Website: apple
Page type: payment
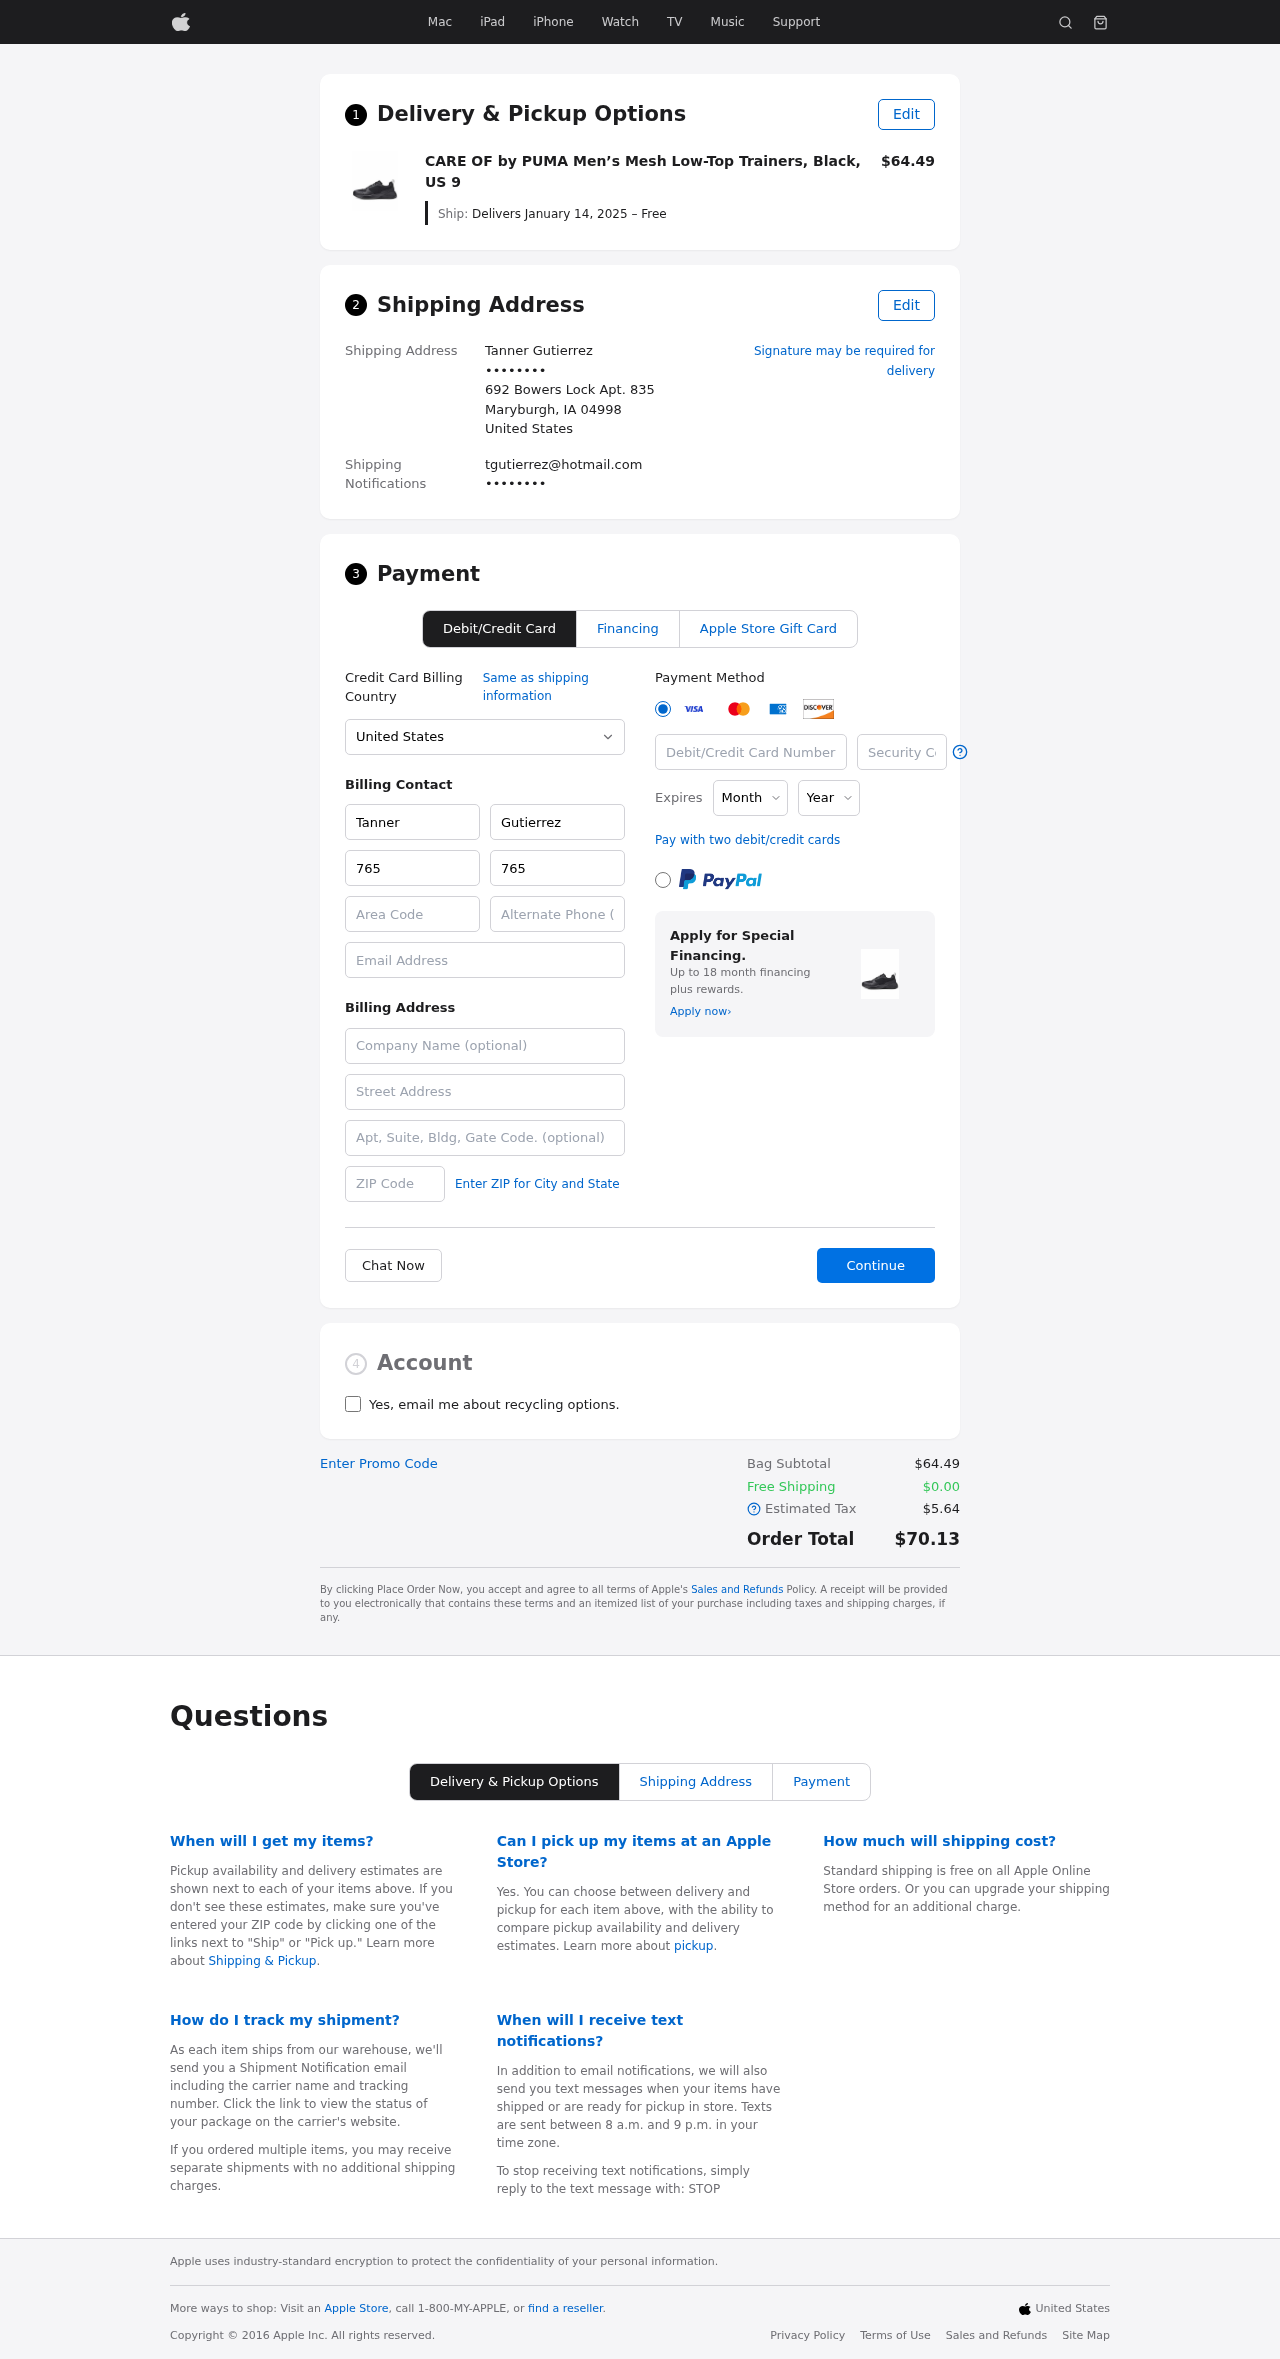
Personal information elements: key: PII_CARD_CVV
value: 318
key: PII_CARD_EXPIRY_MONTH
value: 12
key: PII_CARD_EXPIRY_YEAR
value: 30
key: PII_CARD_NUMBER
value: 2279 8401 1723 5456
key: PII_CITY_STATE_ZIP
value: Maryburgh, IA 04998
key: PII_COUNTRY
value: United States
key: PII_EMAIL
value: tgutierrez@hotmail.com
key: PII_EMAIL2
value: tgutierrez@hotmail.com
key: PII_FIRSTNAME
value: Tanner
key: PII_FULLNAME
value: Tanner Gutierrez
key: PII_LASTNAME
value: Gutierrez
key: PII_PHONE3
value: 7658023491
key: PII_PHONE_AREA
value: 765
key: PII_SECURITY_CODE
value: BN79
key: PII_STREET
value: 692 Bowers Lock Apt. 835
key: PII_PHONE
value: ••••••••
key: PII_PHONE2
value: ••••••••
Product elements: key: PRODUCT1_NAME
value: CARE OF by PUMA Men’s Mesh Low-Top Trainers, Black, US 9
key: PRODUCT1_PRICE
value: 64.49
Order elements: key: ORDER_DELIVERY_DATE
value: Delivers January 14, 2025 – Free
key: ORDER_SUBTOTAL
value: $64.49
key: ORDER_SHIPPING_COST
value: $0.00
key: ORDER_TAX
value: $5.64
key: ORDER_TOTAL
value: $70.13